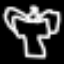
Label: angel